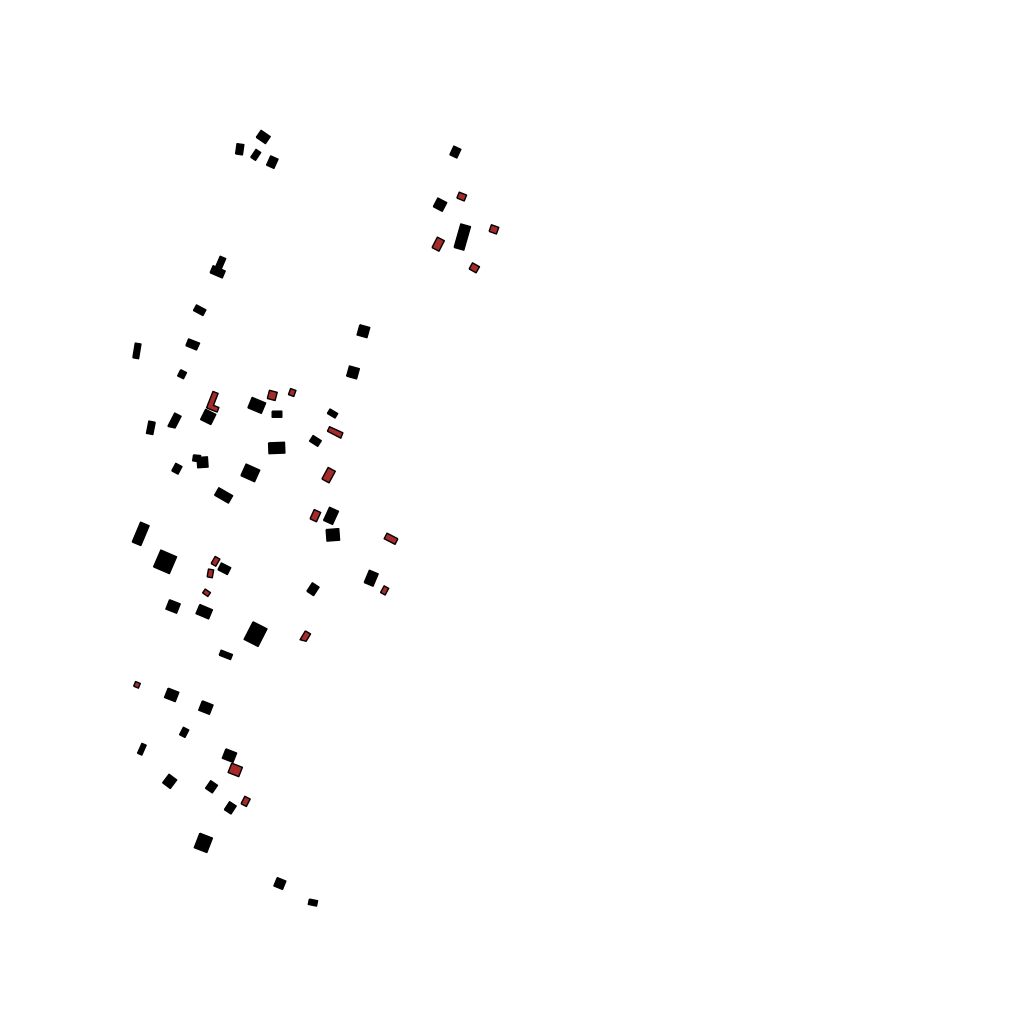
Tags: overhead vector_map, recreation, residential, soviet, individual_rise, density_1, Building, Facility, 1.0 km²